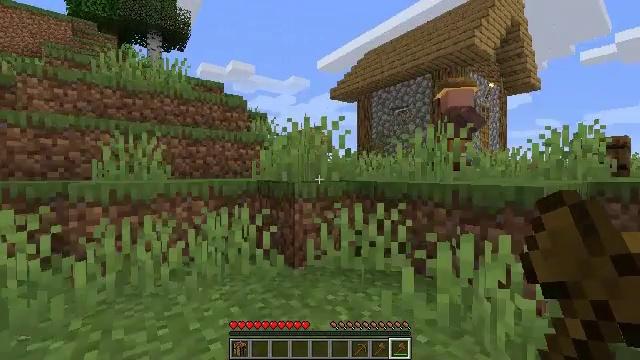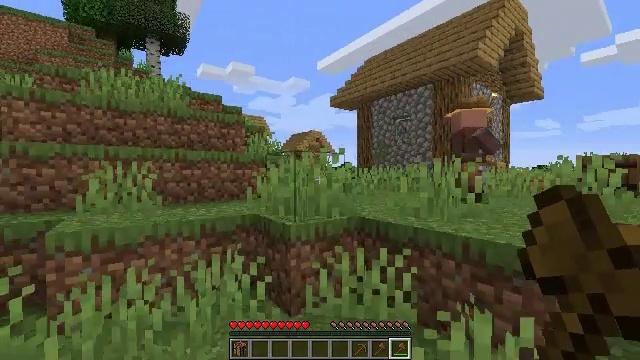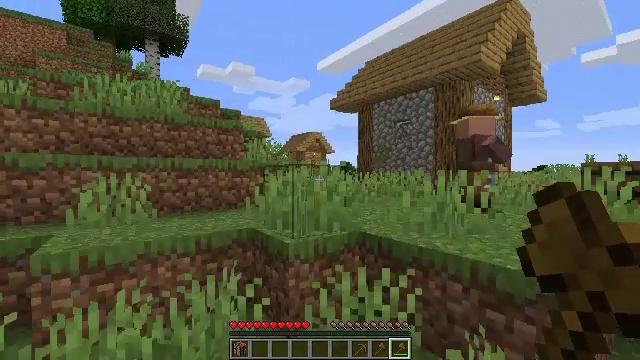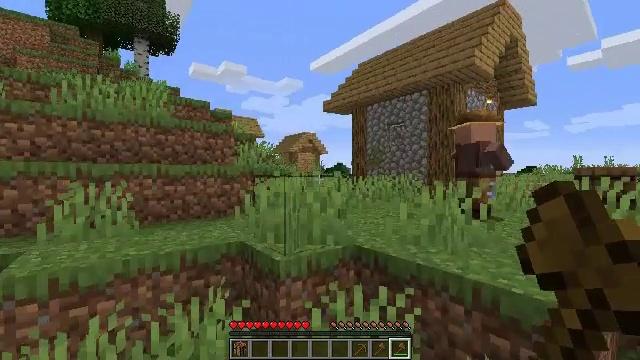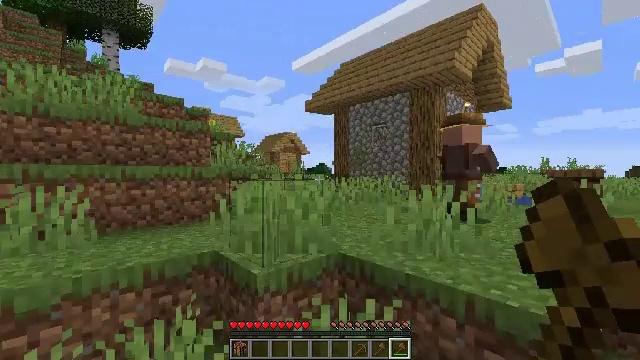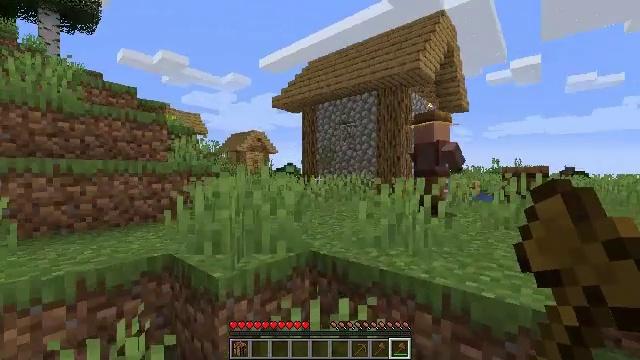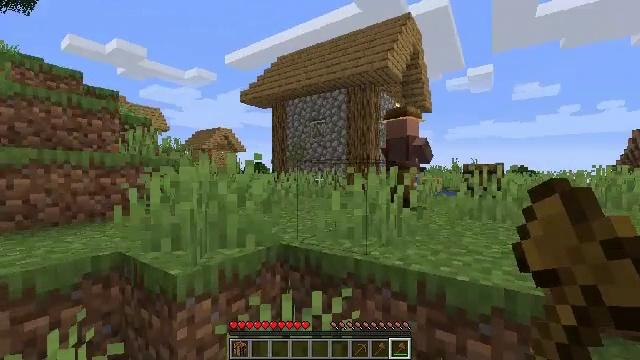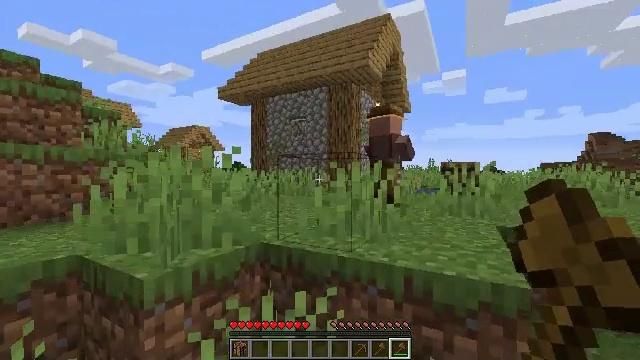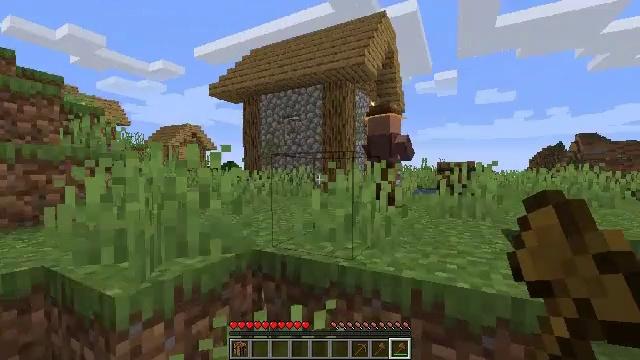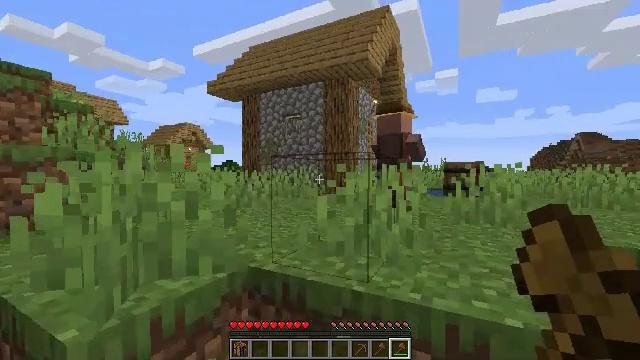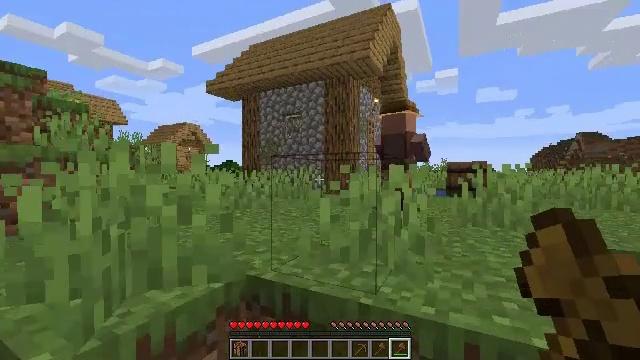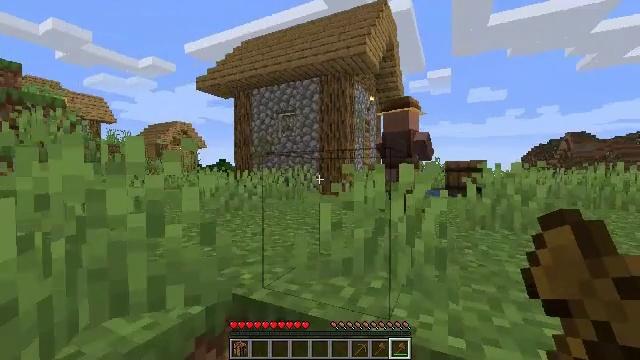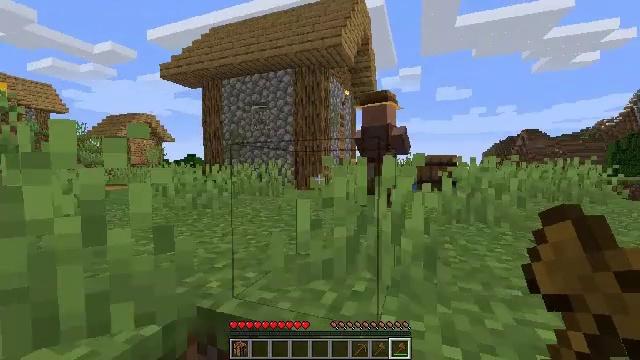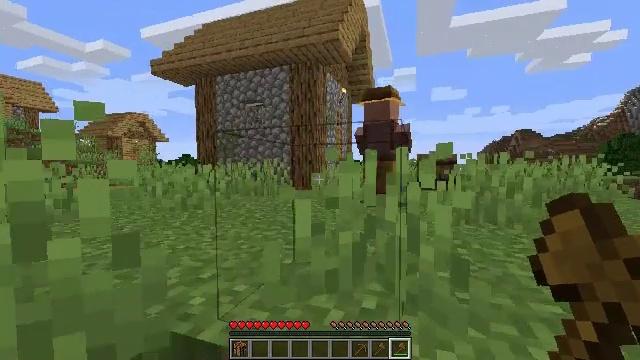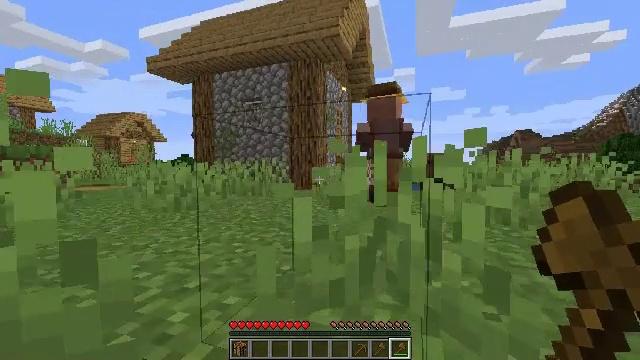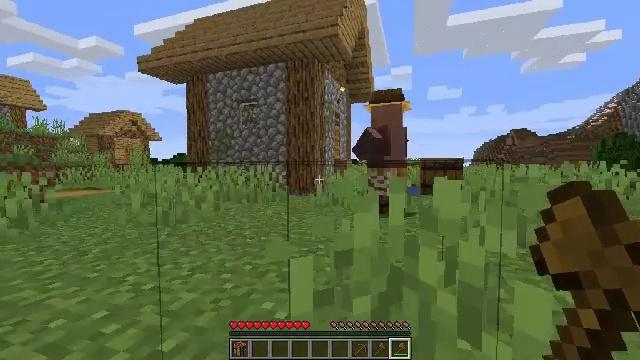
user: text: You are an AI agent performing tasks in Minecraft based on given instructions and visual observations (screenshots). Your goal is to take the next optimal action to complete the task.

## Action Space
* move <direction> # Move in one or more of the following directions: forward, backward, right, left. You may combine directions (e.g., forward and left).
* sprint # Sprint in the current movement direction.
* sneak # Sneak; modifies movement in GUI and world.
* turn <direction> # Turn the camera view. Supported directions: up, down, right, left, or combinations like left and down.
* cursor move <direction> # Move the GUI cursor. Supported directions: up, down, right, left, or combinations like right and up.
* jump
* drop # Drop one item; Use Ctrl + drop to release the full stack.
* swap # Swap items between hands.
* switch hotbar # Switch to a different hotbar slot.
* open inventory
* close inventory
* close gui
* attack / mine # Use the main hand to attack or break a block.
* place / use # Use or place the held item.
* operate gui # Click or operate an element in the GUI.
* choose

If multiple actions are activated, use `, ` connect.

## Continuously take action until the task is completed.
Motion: motion action
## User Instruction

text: Mine the grass path to create a new path.
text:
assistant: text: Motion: move forward, jump
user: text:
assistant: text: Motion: move forward, jump
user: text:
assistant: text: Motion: move forward, turn right
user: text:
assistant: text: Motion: move forward, turn right
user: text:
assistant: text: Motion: move forward, turn right
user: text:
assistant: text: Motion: move forward, turn right
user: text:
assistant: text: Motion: move forward, turn right
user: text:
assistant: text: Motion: move forward, turn right
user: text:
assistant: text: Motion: move forward
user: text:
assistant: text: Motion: move forward
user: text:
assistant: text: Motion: move forward, turn right
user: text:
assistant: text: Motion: move forward, turn right and down
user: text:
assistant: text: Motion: move forward
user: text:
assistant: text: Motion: move forward
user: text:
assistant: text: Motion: move forward, jump
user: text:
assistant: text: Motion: move forward, jump
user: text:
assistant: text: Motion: move forward, jump
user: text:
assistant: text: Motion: move forward, jump
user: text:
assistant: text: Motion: move forward, jump
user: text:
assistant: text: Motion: move forward, turn right
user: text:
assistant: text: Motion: move forward, turn right
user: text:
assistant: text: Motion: move forward, turn right
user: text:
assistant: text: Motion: move forward, turn right
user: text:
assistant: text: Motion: move forward, turn right
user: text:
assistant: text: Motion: move forward
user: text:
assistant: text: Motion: move forward
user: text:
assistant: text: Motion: move forward
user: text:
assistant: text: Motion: move forward and move right
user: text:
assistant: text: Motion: move forward and move right
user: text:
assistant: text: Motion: move forward and move right